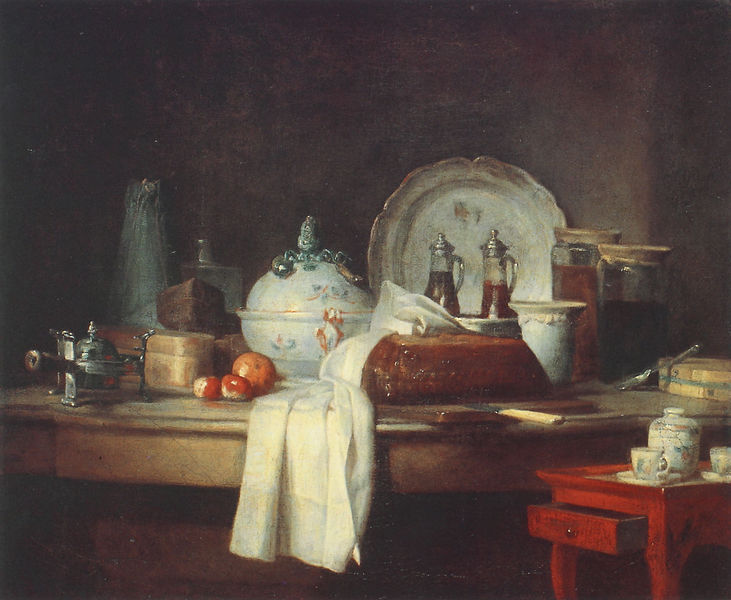
Titel: Der Speisekammertisch oder Teil des Nachtisches mit Pastete, Früchten, Fleischtopf und einem Essig- und Ölständer
Künstler: Jean-Baptiste Siméon Chardin
Institution: Paris, Musée du Louvre
Schlagwörter: weiß, orange, tisch, obst, rot, tuch, schüssel, teller, kanne, stilleben, stillleben, apfel, schublade, tee, vanitas, gefäß, krüge, besteck, kaffe, oel, essig, päckchen, apfel tuch